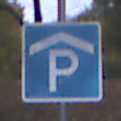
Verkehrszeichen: Parkhaus
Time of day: MorningAfternoon
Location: Outdoor (Urban)
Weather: Overcast
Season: NotSpecified
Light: Natural